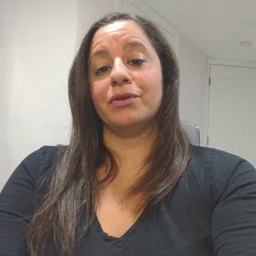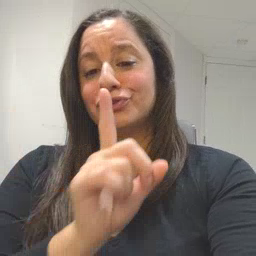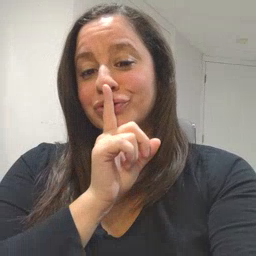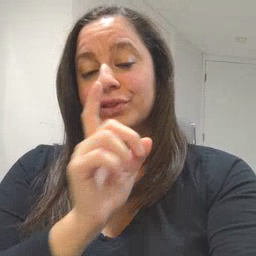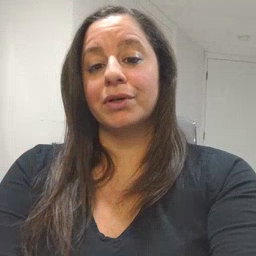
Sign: shhh